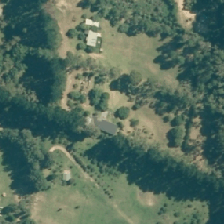
Land cover: high_producing_grassland